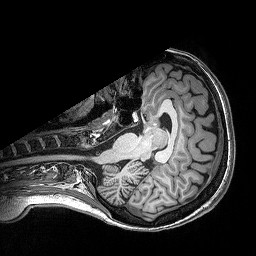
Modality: T1w
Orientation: axial
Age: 23
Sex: female
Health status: healthy
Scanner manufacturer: siemens
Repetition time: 2.53 s
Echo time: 0.00332 s